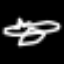
Label: airplane